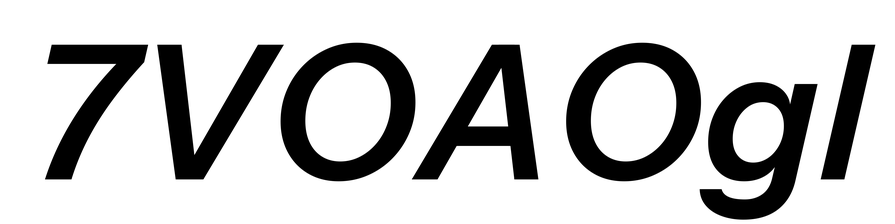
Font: InstrumentSans-Italic_SemiBold_Italic